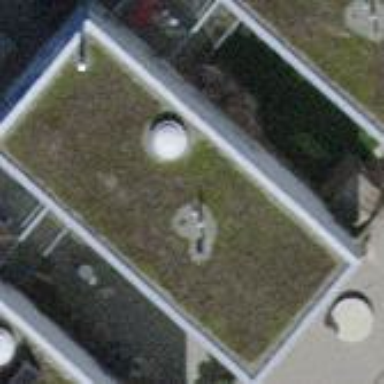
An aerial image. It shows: Building with flat roof.